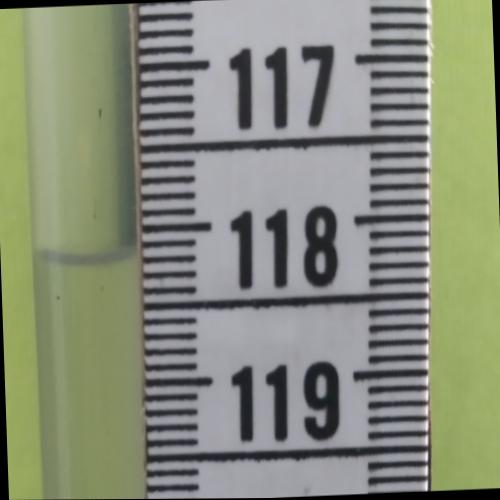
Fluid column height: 118.2 cm